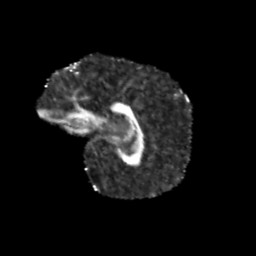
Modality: FA
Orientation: sagittal
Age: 9
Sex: female
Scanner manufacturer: siemens
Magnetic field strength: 3 T
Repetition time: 3.8 s
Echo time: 0.07 s